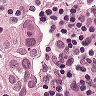
Metastatic tissue present: yes